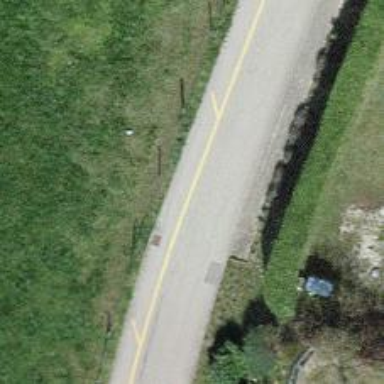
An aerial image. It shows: Residential road with sidewalk.